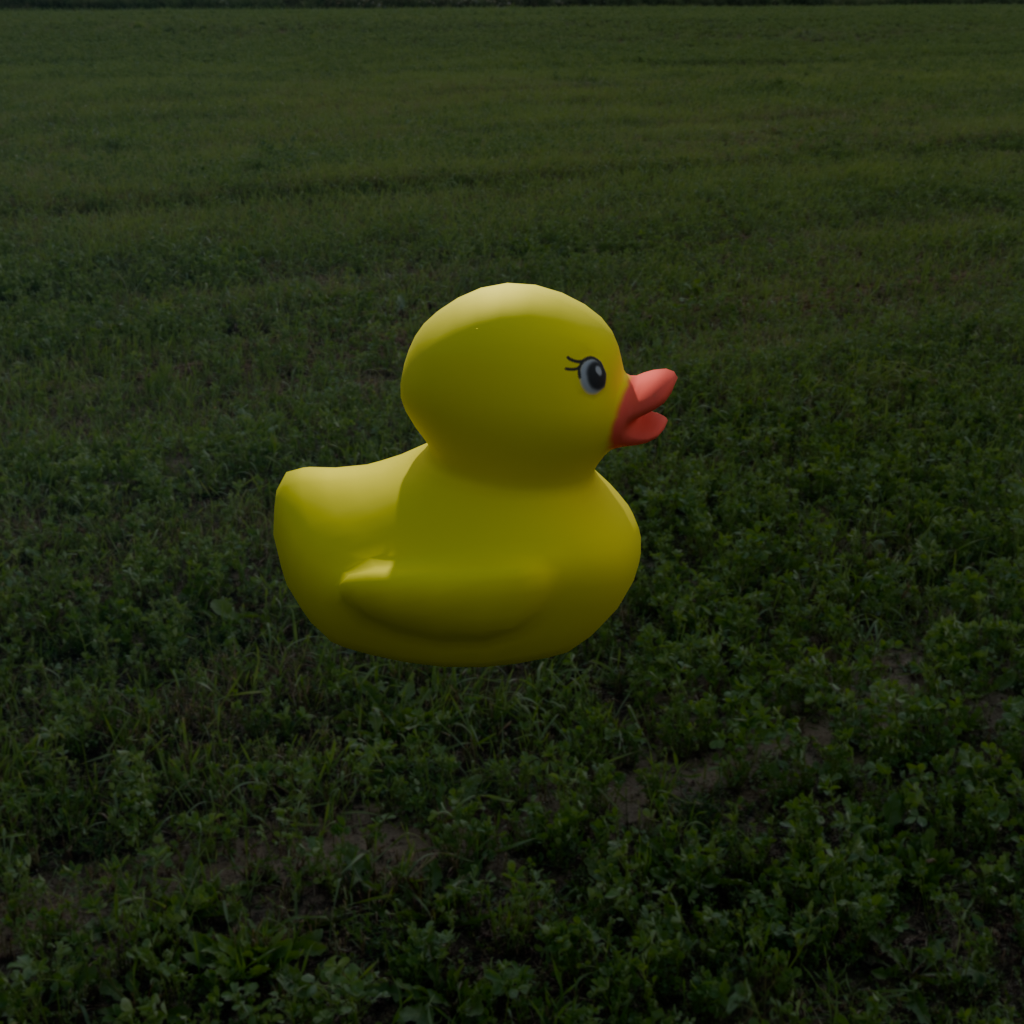
an image of a yellow rubber duck seen from <right> in a green field under a cloudy sky at sunset.